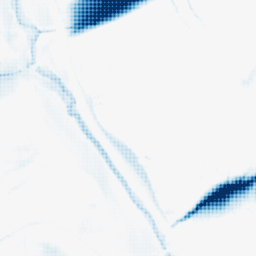
Category: morphological
Decomposition family: morphological_ellipse
Decomposition parameters: operation: closing
width: 50
height: 10
Upsampling method: sinc_hamming
Upsampling parameters: scale: 8
kernel_size: 8
Upsampling scale: 8